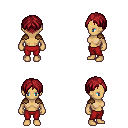
a pixel art fantasy rpg character, female body template, human, tanned skin, leather shoulder armor, red pants, brunette parted hairstyle, four views (front, back, left, right), 2x2 character sprite sheet, small pixel art, hard edges, no anti-aliasing